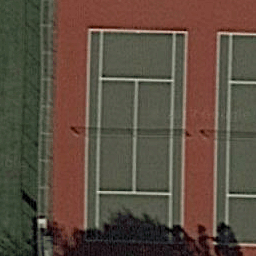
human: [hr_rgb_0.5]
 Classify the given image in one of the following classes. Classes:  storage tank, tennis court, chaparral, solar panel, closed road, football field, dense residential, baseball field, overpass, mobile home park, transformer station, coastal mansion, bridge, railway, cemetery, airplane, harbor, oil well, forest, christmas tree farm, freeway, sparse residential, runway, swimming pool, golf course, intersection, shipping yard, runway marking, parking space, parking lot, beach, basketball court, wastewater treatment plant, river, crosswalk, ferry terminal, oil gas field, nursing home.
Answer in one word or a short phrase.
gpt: tennis court